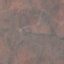
Land use / land cover class: HerbaceousVegetation